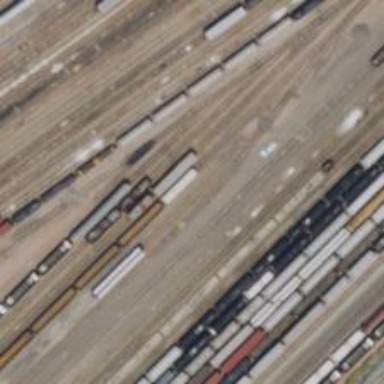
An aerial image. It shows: Railway yard used for servicing trains.